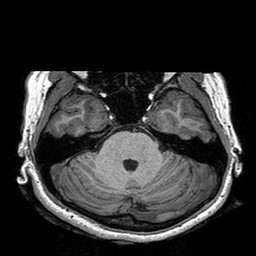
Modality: T1w
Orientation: coronal
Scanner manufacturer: siemens
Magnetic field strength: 3 T
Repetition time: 2.3 s